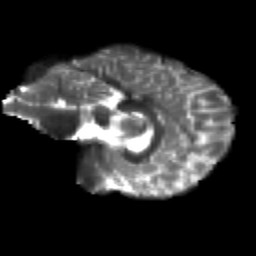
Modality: T2w
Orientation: sagittal
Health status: healthy
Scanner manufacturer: siemens
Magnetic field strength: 3 T
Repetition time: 12 s
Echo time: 0.092 s